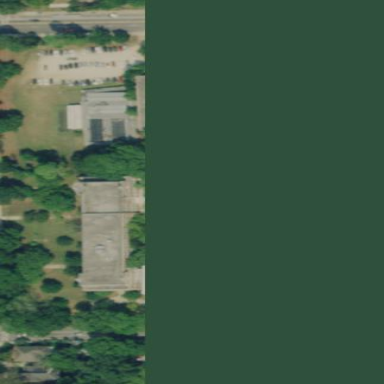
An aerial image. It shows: School building with school amenities.